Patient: sex M, age 57
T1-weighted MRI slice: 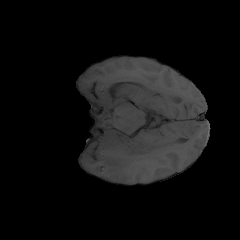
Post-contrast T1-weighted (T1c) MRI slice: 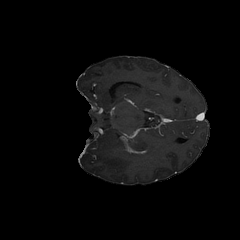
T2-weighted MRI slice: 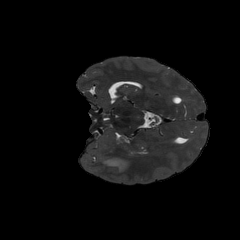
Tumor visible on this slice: yes
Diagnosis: Glioblastoma, IDH-wildtype
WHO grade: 4